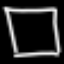
Label: square